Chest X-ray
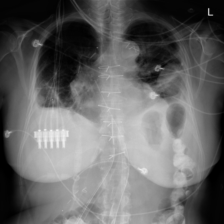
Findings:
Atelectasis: negative
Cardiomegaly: negative
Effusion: positive
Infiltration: negative
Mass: negative
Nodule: negative
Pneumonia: negative
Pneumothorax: negative
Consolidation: negative
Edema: negative
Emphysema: negative
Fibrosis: negative
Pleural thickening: negative
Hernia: negative